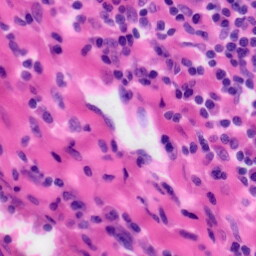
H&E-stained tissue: Tonsil